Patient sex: M
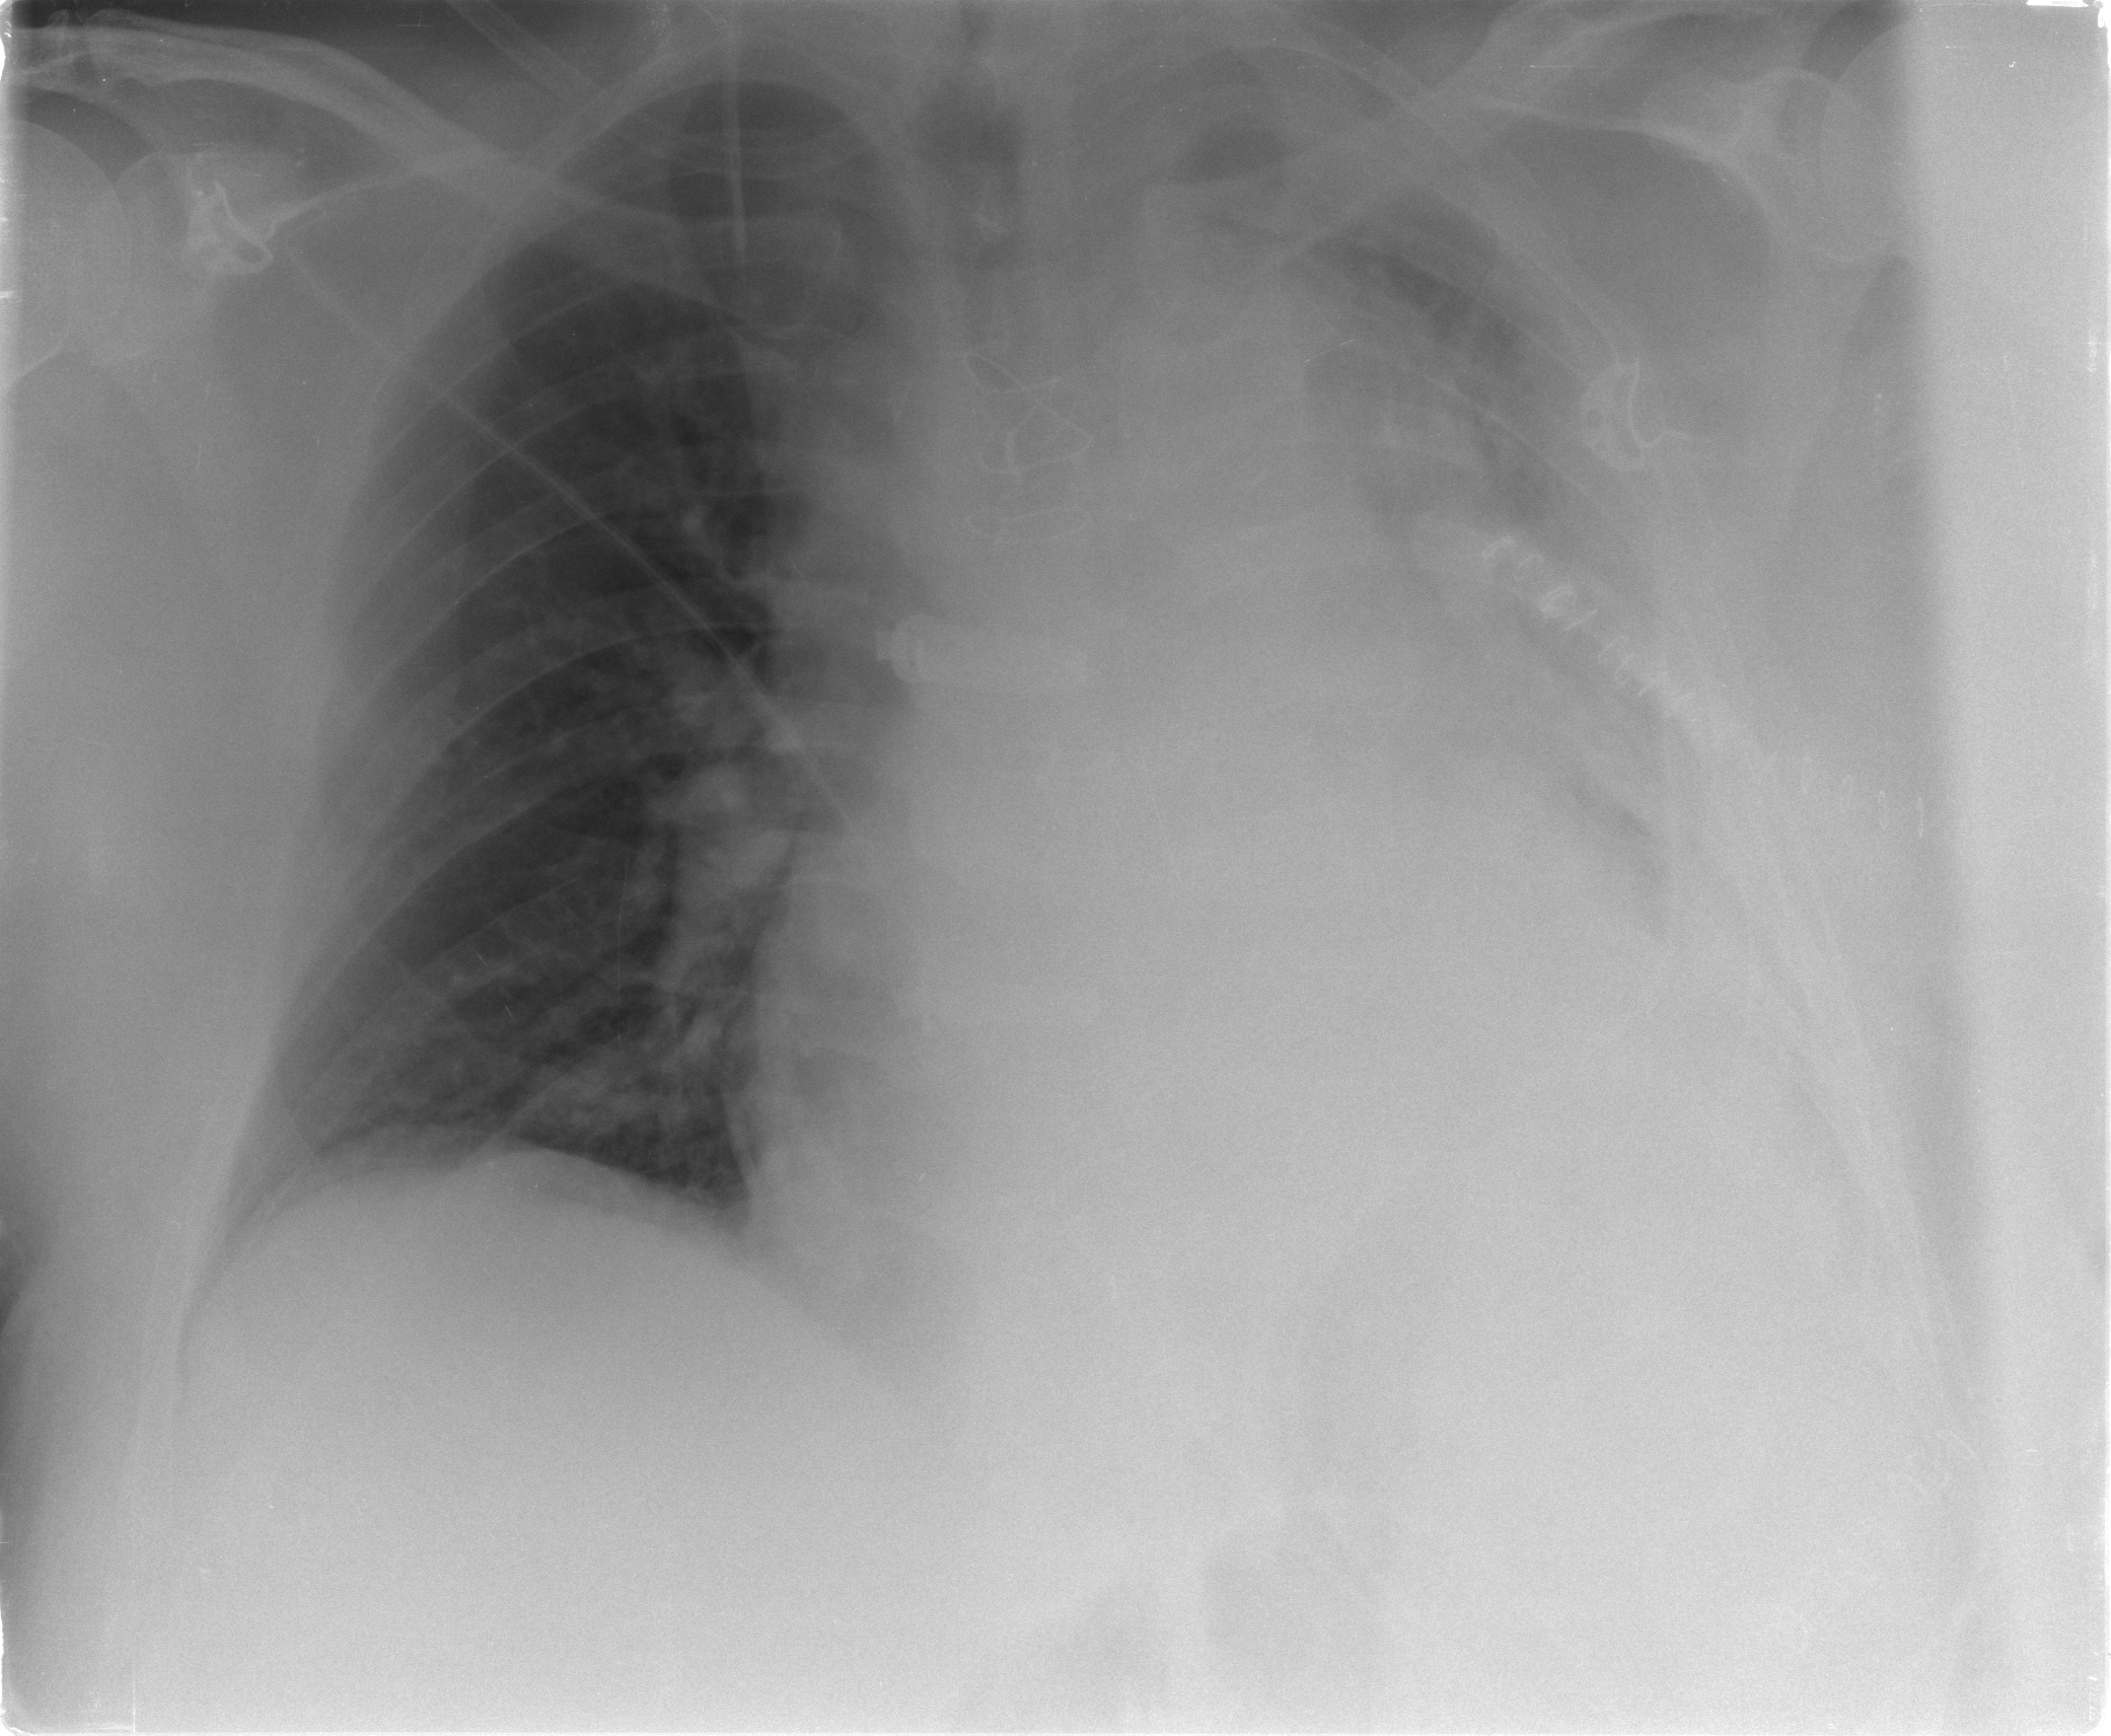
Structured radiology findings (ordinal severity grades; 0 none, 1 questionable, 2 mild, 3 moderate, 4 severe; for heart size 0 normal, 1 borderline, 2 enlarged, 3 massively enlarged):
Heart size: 3
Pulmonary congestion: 1
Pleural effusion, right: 0
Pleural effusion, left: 3
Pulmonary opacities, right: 0
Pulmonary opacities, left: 0
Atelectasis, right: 2
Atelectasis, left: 4